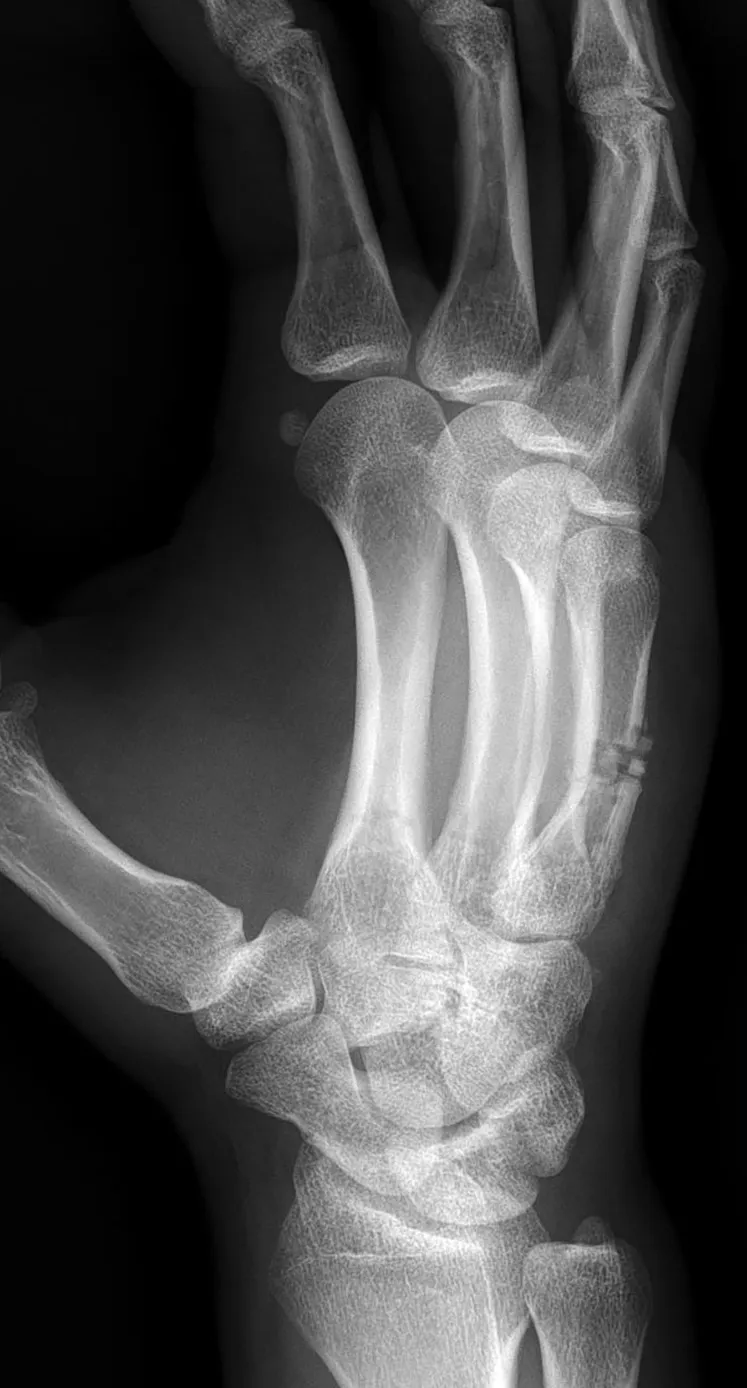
Iatrogenic fracture developed following failed K-wire tracks. . Two weeks later, the patient came back with acute onset of pain and swelling at the 5th metacarpal area. A radiograph of his hand was performed, which demonstrated a fracture through the metacarpal shaft where the K-wire had failed to enter the bone.
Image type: radiology (x_ray)